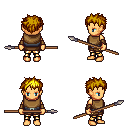
a pixel art fantasy rpg character, female body template, human, tanned skin, leather chest armor, gold greaves, blonde bedhead hairstyle, leather bracers, spear, four views (front, back, left, right), 2x2 character sprite sheet, small pixel art, hard edges, no anti-aliasing